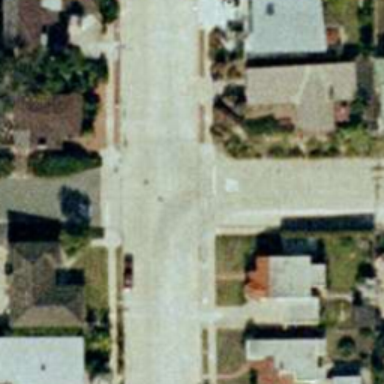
An intersection with no cars or pedestrians on the road .